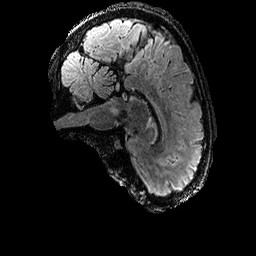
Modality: FLAIR
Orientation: sagittal
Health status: ill
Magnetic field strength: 3 T